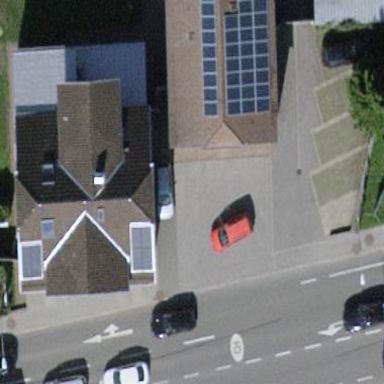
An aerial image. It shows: Group of garages.